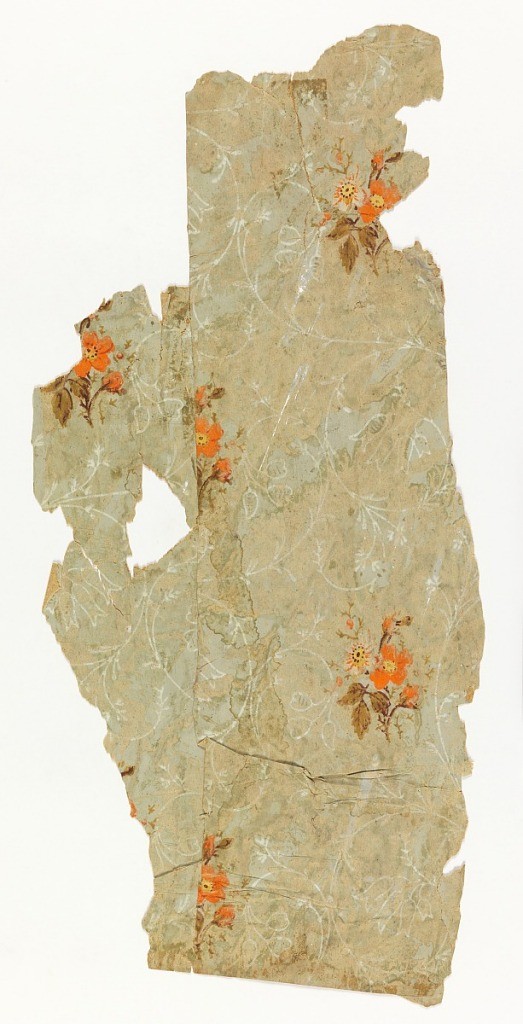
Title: Sidewall - fragment
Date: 1840–45
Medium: Block-printed
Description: Single motif of a small cluster of white flower and orange flowers in drop-repeating arrangement. Fine white tendrils make an all-over pattern on the ground. Adhering to the back of this paper were found fragments of a newspaper which semed to recount events of the 1790s.